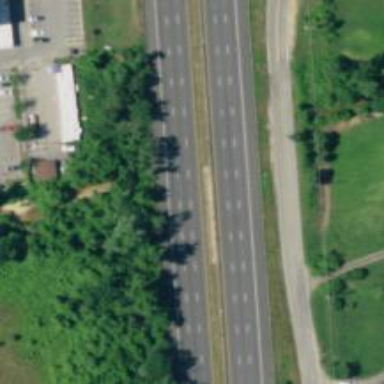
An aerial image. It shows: This image shows trunk highway that functions as expressway.